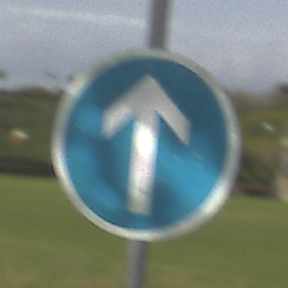
Verkehrszeichen: VorgeschriebeneFahrtrichtungGeradeaus
Umgebung: Outdoor, Suburban
Tageszeit: MorningAfternoon
Wetter: PartlyCloudy
Licht: Natural
Jahreszeit: NotSpecified
Kontrast: HighContrast